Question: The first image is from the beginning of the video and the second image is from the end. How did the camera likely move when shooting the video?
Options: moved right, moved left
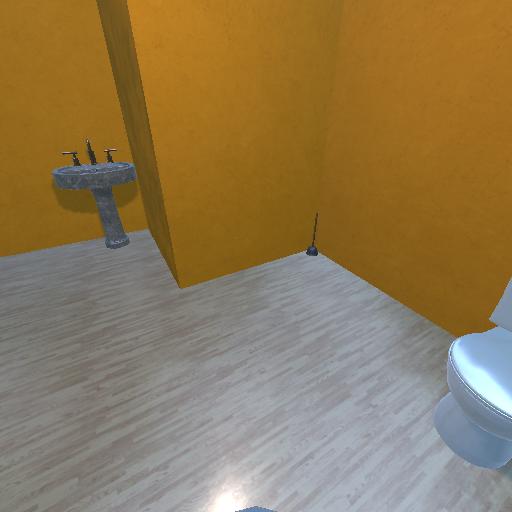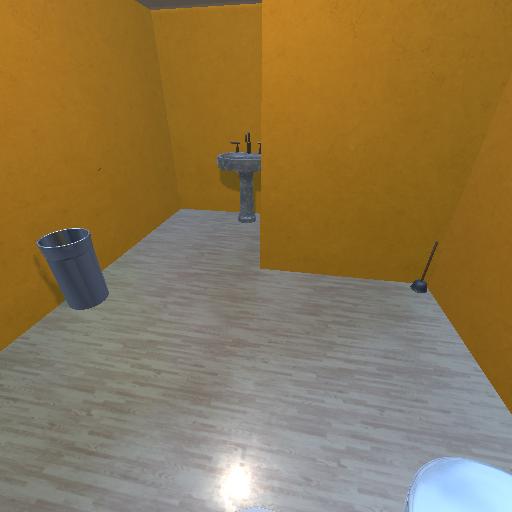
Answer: moved right